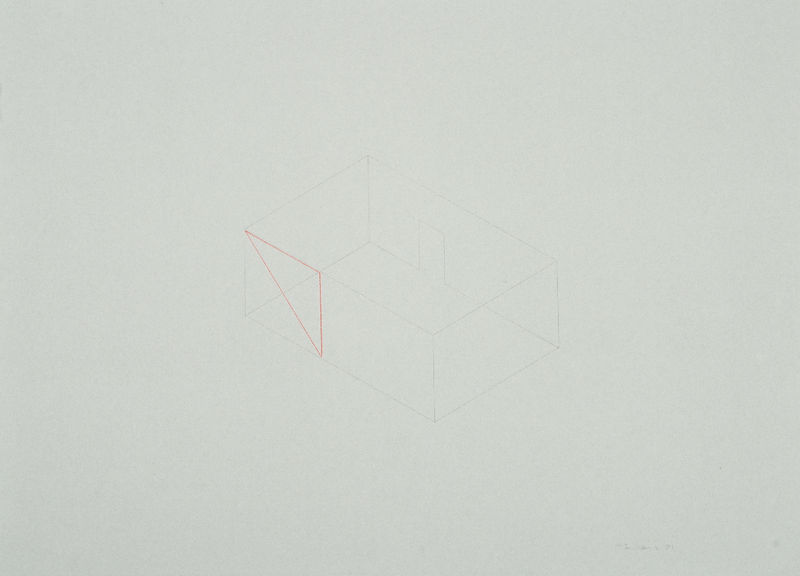
Titel: Ohne Titel. Eins aus einer Serie von acht "Isometrischen Zeichnungen"
Künstler: Fred Sandback
Standort: Zürich
Institution: Kunsthaus
Schlagwörter: weiß, dreieck, grau, rot, perspektive, linien, striche, rechteck, strich, quadrate, geometrie, lewitt, quadrat, kubus, wiß, konstrucktion